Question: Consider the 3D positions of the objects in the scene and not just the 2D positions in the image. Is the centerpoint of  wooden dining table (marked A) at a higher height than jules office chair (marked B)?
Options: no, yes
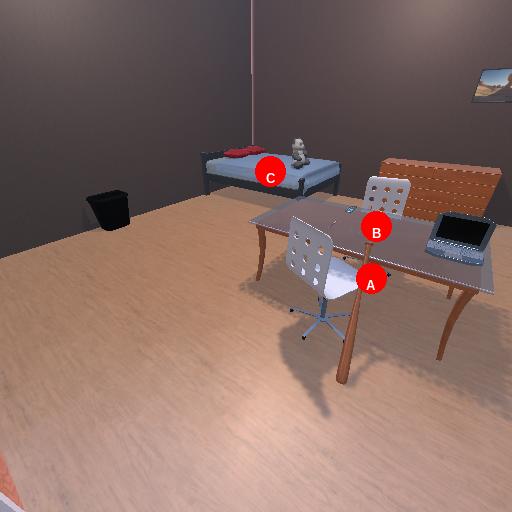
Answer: no